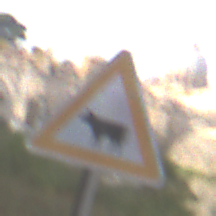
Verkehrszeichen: ViehtriebRechts
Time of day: MorningAfternoon
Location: Outdoor (Suburban)
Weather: PartlyCloudy
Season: NotSpecified
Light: Natural